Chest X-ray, PA view. Patient: 44 years old, sex M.
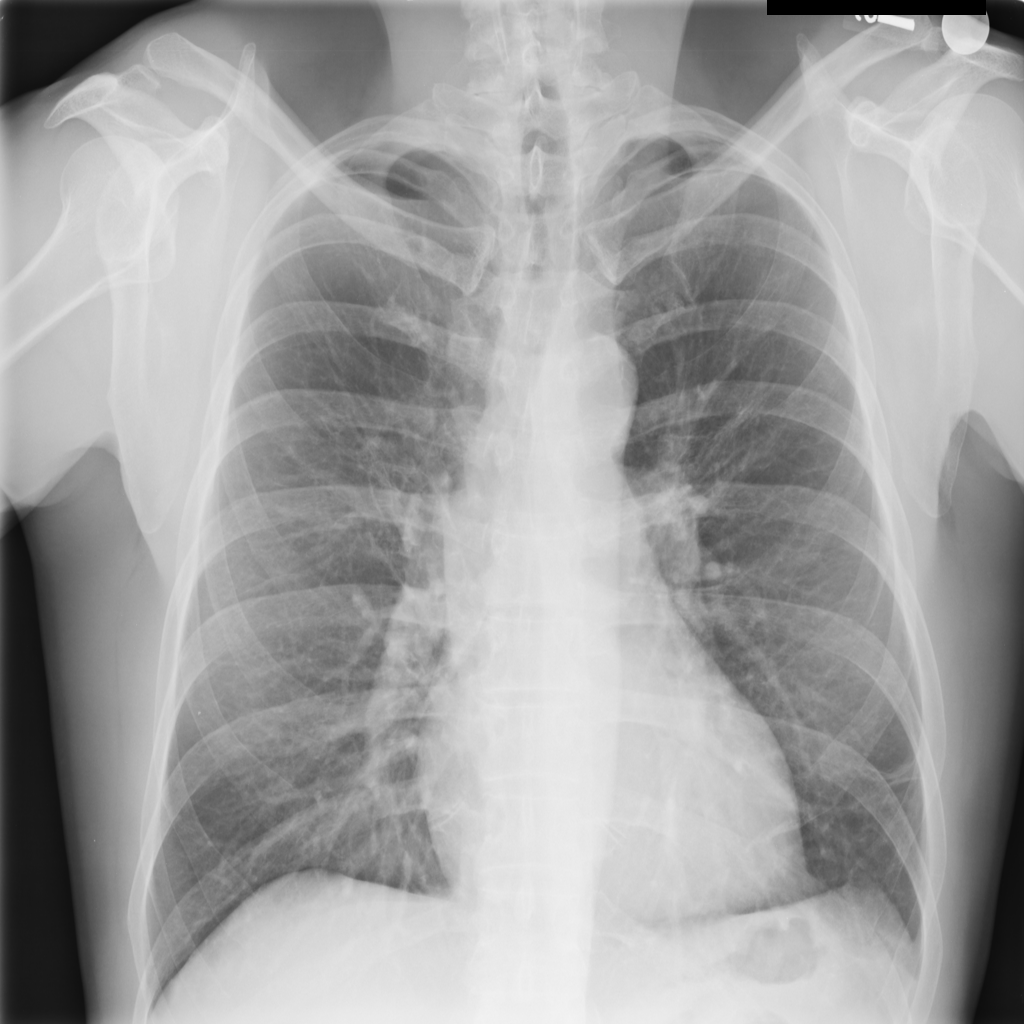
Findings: Atelectasis